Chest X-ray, AP view. Patient: 46 years old, sex M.
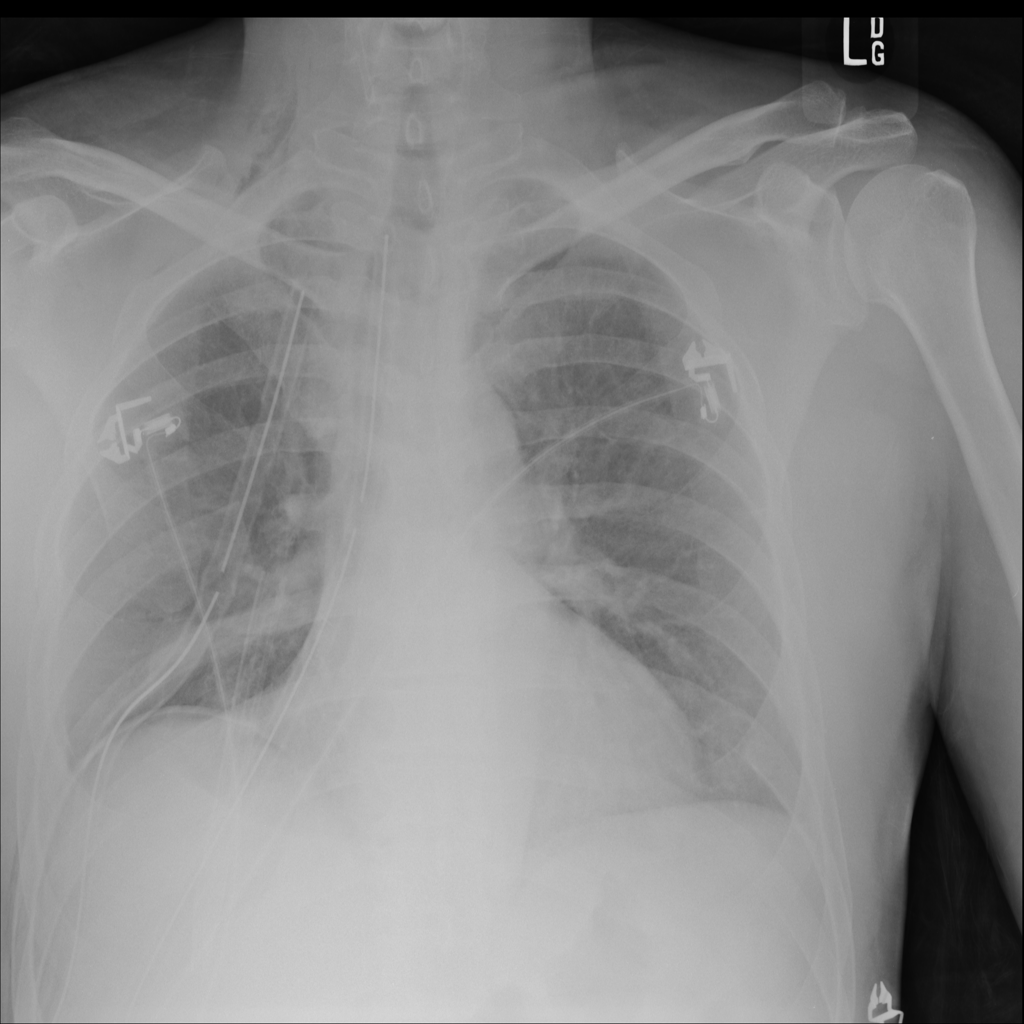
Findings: Mass